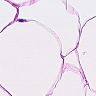
Metastatic tissue present: no